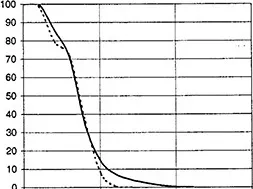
The right eye. For case 2. Solid curves indicate the results of algorithm No. 1, whereas dashed curves indicate the results of algorithm No. 2.
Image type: chart (chart)